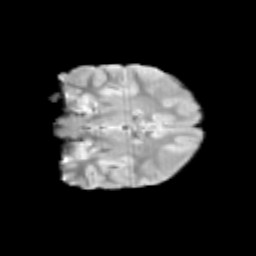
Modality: T2w
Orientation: coronal
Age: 13
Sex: female
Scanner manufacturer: siemens
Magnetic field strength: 3 T
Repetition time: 3.8 s
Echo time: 0.07 s